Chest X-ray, PA view. Patient: 53 years old, sex F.
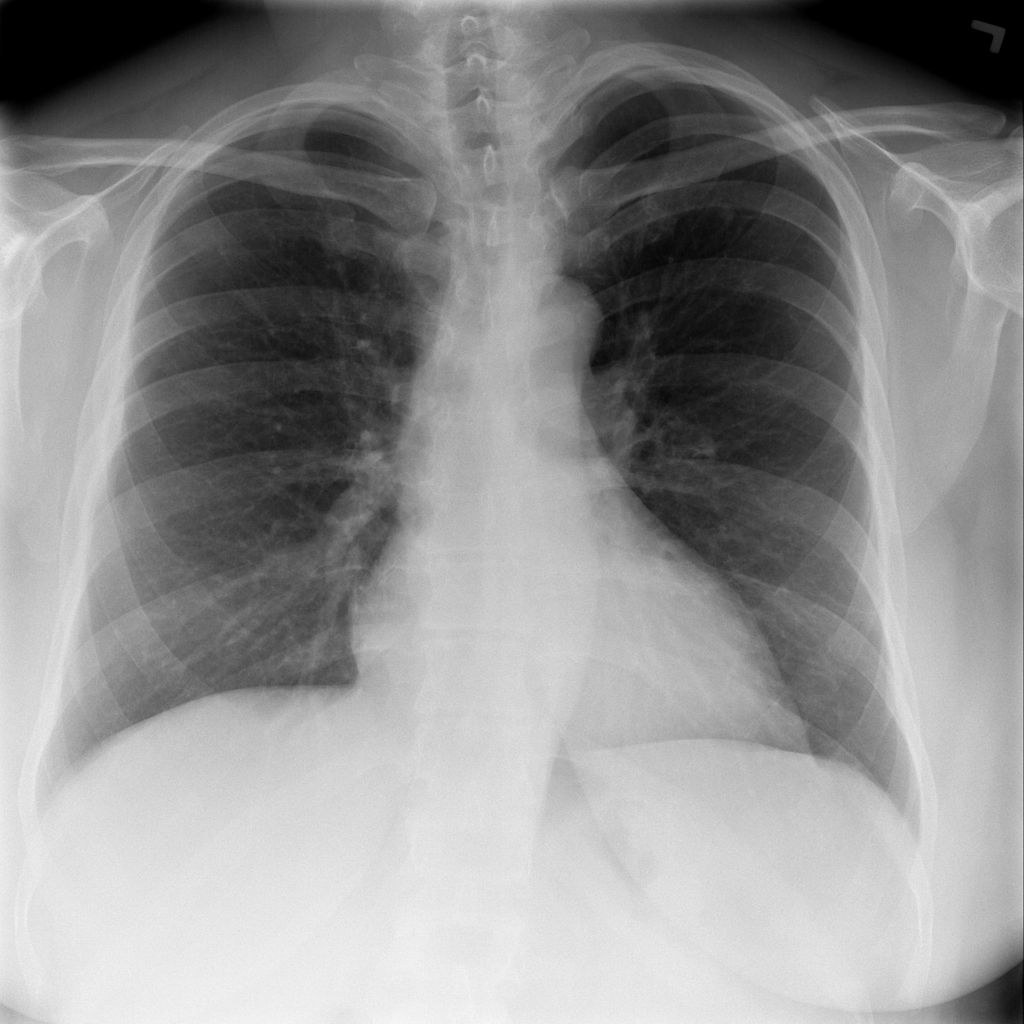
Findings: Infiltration